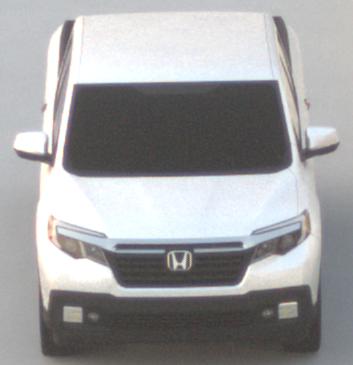
Make: Honda
Model: Ridgeline
Detailed model: Gen. 2
Model produced from: 2016
Model produced until: 2020
Doors: 4
Color: white
Road condition: dry road
Daytime: dawn
Contrast: low contrast